Question: I'm sorry for the title but I cannont explain the topic in a better way.
I've a scrollarea with gridlayout which has a variable number of rows and cols. In every cell of the grid I've a QLabel.
I would like that the viewport of the scrollarea has a fixed size, so I can view only a certain number of label without using the scrollbar.
In this code, instead, I view all the labels and if their number variates they are always inserted in the space of viewport with their dimensions changed.
I should do this without changing the line self.scrollArea.setWidgetResizable(False), because the zoom system that I'm implementing does not work if it is set to True.
Is it possible?
'''
import sys
from PyQt5.QtCore import Qt, QRect
from PyQt5.QtWidgets import ( QVBoxLayout, QHBoxLayout, QGridLayout, QApplication, QMainWindow,
QLabel, QWidget, QPushButton, QScrollArea
)
class MyScrollingArea(QWidget):
def __init__(self, parent=None):
super(MyScrollingArea).__init__()
self.vertLayout = QVBoxLayout()
self.vertLayout.setContentsMargins(0, 0, 0, 0)
self.vertLayout.setSpacing(0)
self.gridLayout = QGridLayout()
self.gridContainer = QWidget()
self.scrollArea = QScrollArea()
self.scrollArea.setVerticalScrollBarPolicy(Qt.ScrollBarAlwaysOn)
self.scrollArea.setHorizontalScrollBarPolicy(Qt.ScrollBarAlwaysOn)
self.scrollArea.setWidgetResizable(False)
self.scrollArea.setWidget(self.gridContainer)
self.populate( )
buttonsArea=self.zoomMenu()
self.gridContainer.setLayout(self.gridLayout )
self.vertLayout.addWidget(self.scrollArea)
self.vertLayout.addWidget(buttonsArea)
self.setLayout(self.vertLayout )
def zoomMenu(self):
widButtonFooter = QWidget()
layButtonFooter = QHBoxLayout()
widButtonFooter.setLayout(layButtonFooter)
butZommMinus = QPushButton("-")
butZommPlus = QPushButton("+")
layButtonFooter.addWidget(butZommMinus)
layButtonFooter.addWidget(butZommPlus)
return widButtonFooter
def populate(self):
colors = ( "navy","green", "magenta","cyan", "yellow","red", "orange", "blue","purple", "gold","silver", "lightblue", "lime" )
for row in range(0,10):
for col in range (0,20):
self.addLabel(row,col,colors[row])
def addLabel(self,row,col,color):
label = MyLabel(row,col,80,100,color,str(row) + "." + str(col))
self.gridLayout.addWidget(label,row,col)
def resizeEvent(self, event):
self.gridContainer.resize(self.width(), self.height())
super(MyScrollingArea, self).resizeEvent(event)
class MyLabel(QLabel):
def __init__(self,row,col, w, h, color, text):
super().__init__()
self.color=color
self.setStyleSheet("border:10px solid " + self.color + ";")
self.setText(text)
self.setAlignment(Qt.AlignCenter)
self.setGeometry(QRect(0, 0, w, h))
def mousePressEvent(self,QMouseEvent):
if QMouseEvent.button() == Qt.LeftButton:
self.setStyleSheet("background-color:" + self.color + ";")
elif QMouseEvent.button() == Qt.RightButton:
self.setStyleSheet("border:10px solid " + self.color + ";")
class MyGrid(QMainWindow):
def __init__(self):
super().__init__()
self.resize(1000, 800)
self.saScrollMeasureBox = MyScrollingArea()
widPanelMeasure = QWidget()
layvPanelMeasure = QVBoxLayout()
widPanelMeasure.setLayout(layvPanelMeasure)
layvPanelMeasure.addWidget(self.saScrollMeasureBox)
self.setCentralWidget(widPanelMeasure)
if __name__ == '__main__':
app = QApplication(sys.argv)
window = MyGrid()
window.show()
app.exec_()
'''

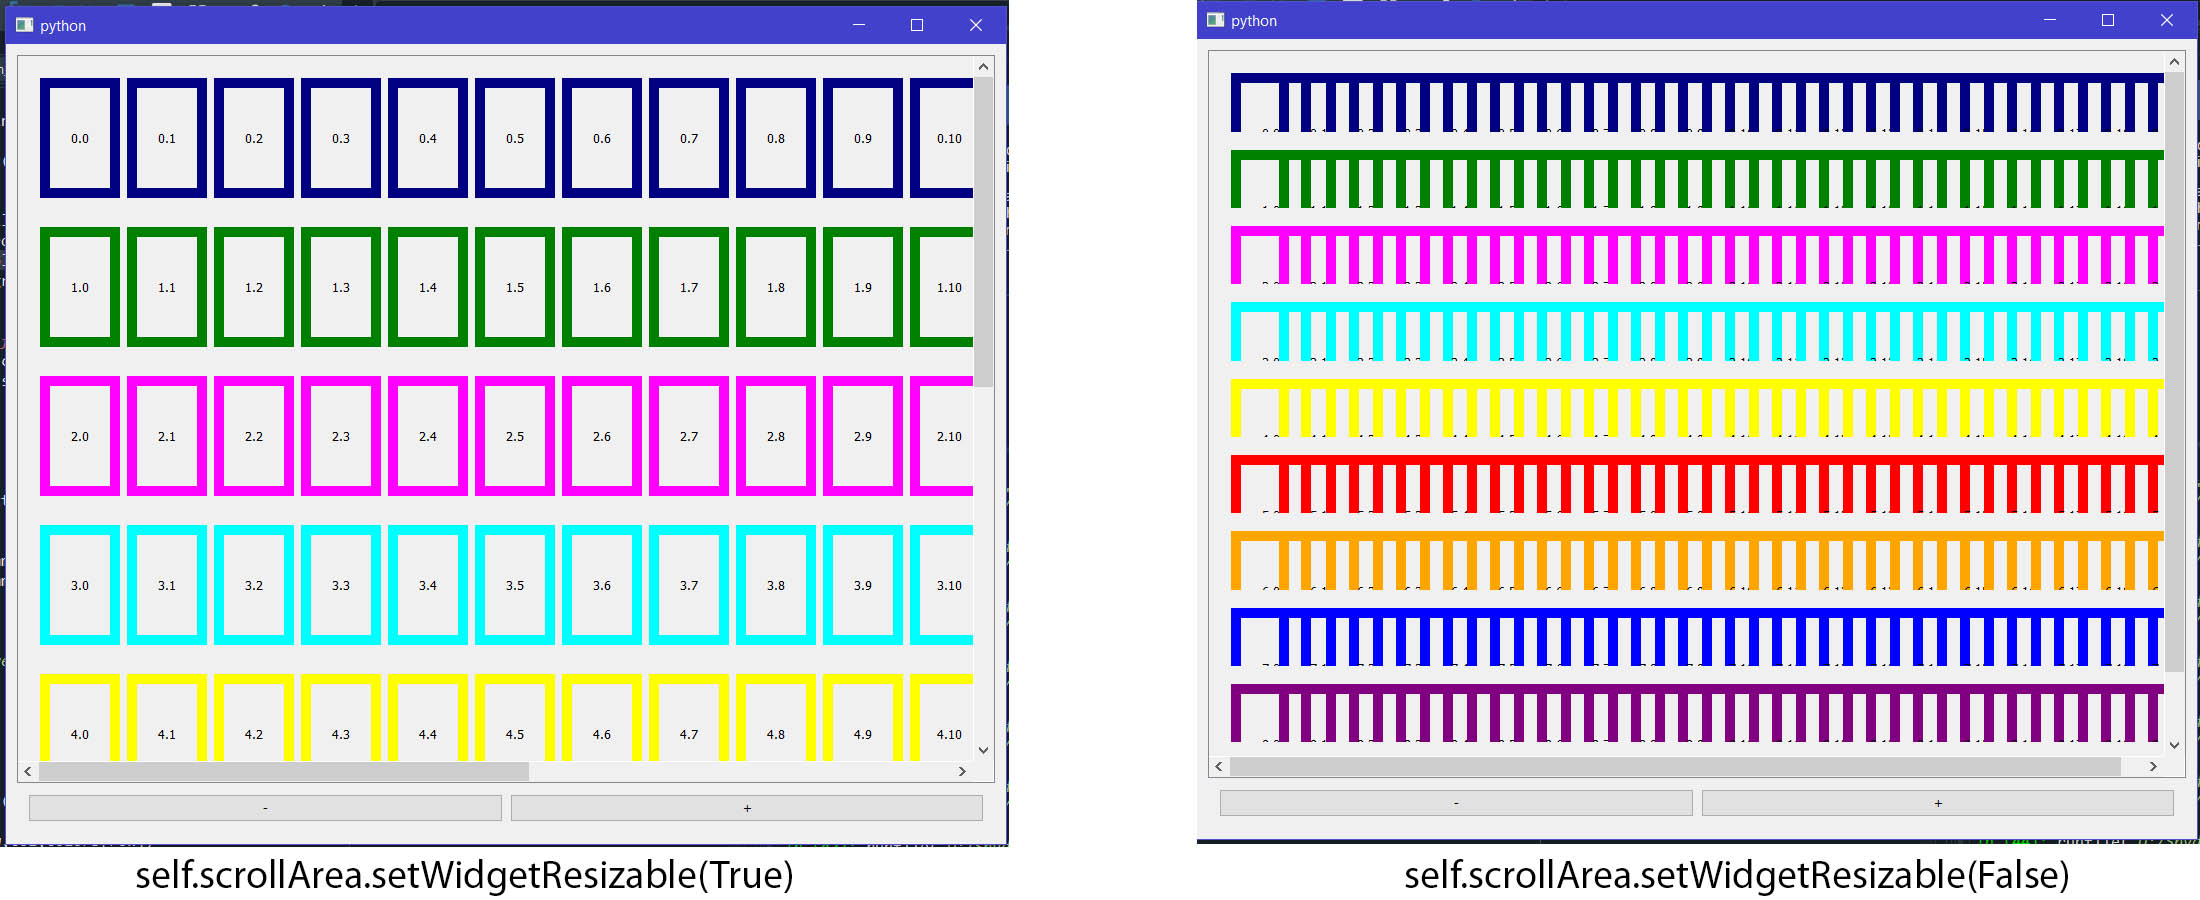
Answer: A layout manager doesn't have a specific size, but only a size hint and possibly a minimum and/or maximum size, all based on the items it contains, using their size hints, constraints and policies.
Setting a geometry on a widget that is going to be added to a layout is pointless, as the layout their sizes and positions. The solution is to use 'setFixedSize' instead.
Since a layout also automatically adjusts the positions of widgets if there's space left (and none of them is able to expand its size), you can add a stretch at the end of the layout in order to ensure that they are always spaced in the same way even if there's more space available on the edges. For boxed layouts, it's enough to use 'addStretch()', but for grid layouts you have to specify the stretch for specific rows and columns instead.
To better understand how Qt deals with all these (broad and complex) aspects, I suggest you to read more about <URL>.
The following modifications require that the 'widgetResizable' property is set to 'True'.
'''
class MyScrollingArea(QWidget):
# ...
def populate(self):
colors = (
"navy", "green", "magenta", "cyan", "yellow", "red", "orange",
"blue", "purple", "gold", "silver", "lightblue", "lime"
)
rows = 10
columns = 20
for row in range(rows):
for col in range (columns):
self.addLabel(row, col, colors[row])
self.gridLayout.setColumnStretch(columns, 1)
self.gridLayout.setRowStretch(rows, 1)
class MyLabel(QLabel):
def __init__(self, row, col, w, h, color, text):
super().__init__()
self.color = color
self.setStyleSheet("border:10px solid " + self.color + ";")
self.setText(text)
self.setAlignment(Qt.AlignCenter)
self.setFixedSize(w, h)
'''
<URL>